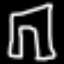
Label: pants